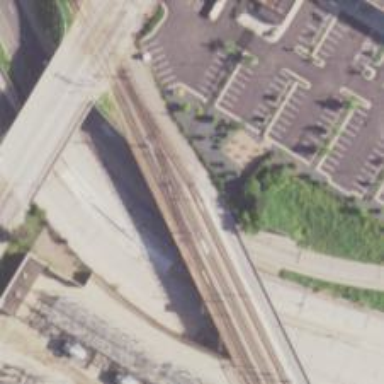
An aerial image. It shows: Bridge for light rail electrified with contact line.